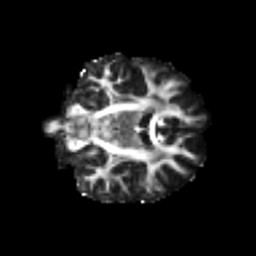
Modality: FA
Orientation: coronal
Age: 47
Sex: male
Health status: healthy
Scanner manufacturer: siemens
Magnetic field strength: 3 T
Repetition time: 3.6 s
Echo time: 0.092 s